Question: I am attempting to automatically add upload and delete e-mail notification for user-group for a box folder. The reason I need to do it automatically is that we create several sub-folders programmatically for each project, and only one of the sub-folder should send out an alert when updated.
Basically, this setting:

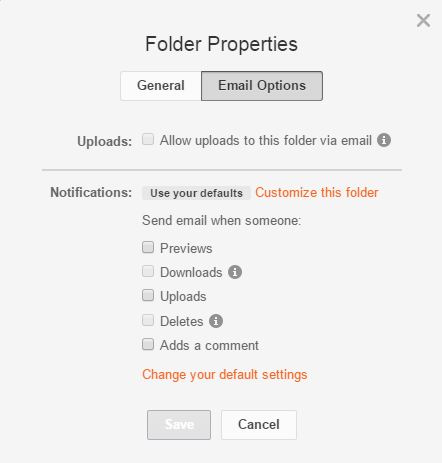
Answer: Unfortunately, email notifications cannot be set on a per-group basis. Notifications are tied to users rather than groups. Usrs can set their own notifications here (as you point out) or default enterprise-wide notifications can be set under the admin console.